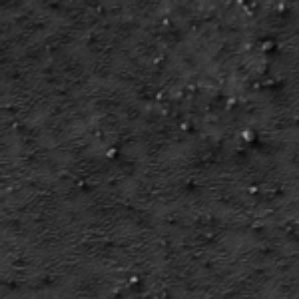
Label: frost